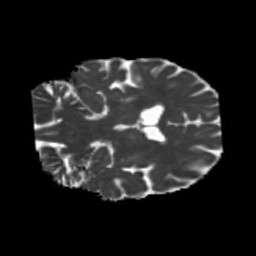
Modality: MD
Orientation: coronal
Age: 63
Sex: female
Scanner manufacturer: siemens
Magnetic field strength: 3 T
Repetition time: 5.25 s
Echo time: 0.08 s